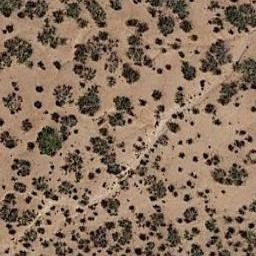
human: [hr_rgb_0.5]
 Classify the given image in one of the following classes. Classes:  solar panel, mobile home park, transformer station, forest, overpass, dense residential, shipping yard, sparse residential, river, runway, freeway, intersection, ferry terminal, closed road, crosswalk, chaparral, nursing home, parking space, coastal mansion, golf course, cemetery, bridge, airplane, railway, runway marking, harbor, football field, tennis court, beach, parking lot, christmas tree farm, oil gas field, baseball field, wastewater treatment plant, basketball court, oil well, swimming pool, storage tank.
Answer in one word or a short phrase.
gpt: chaparral